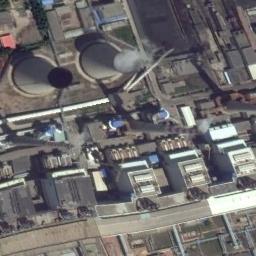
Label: thermal_power_station